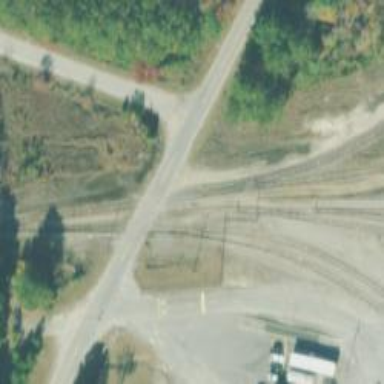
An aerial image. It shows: Railway level crossing.